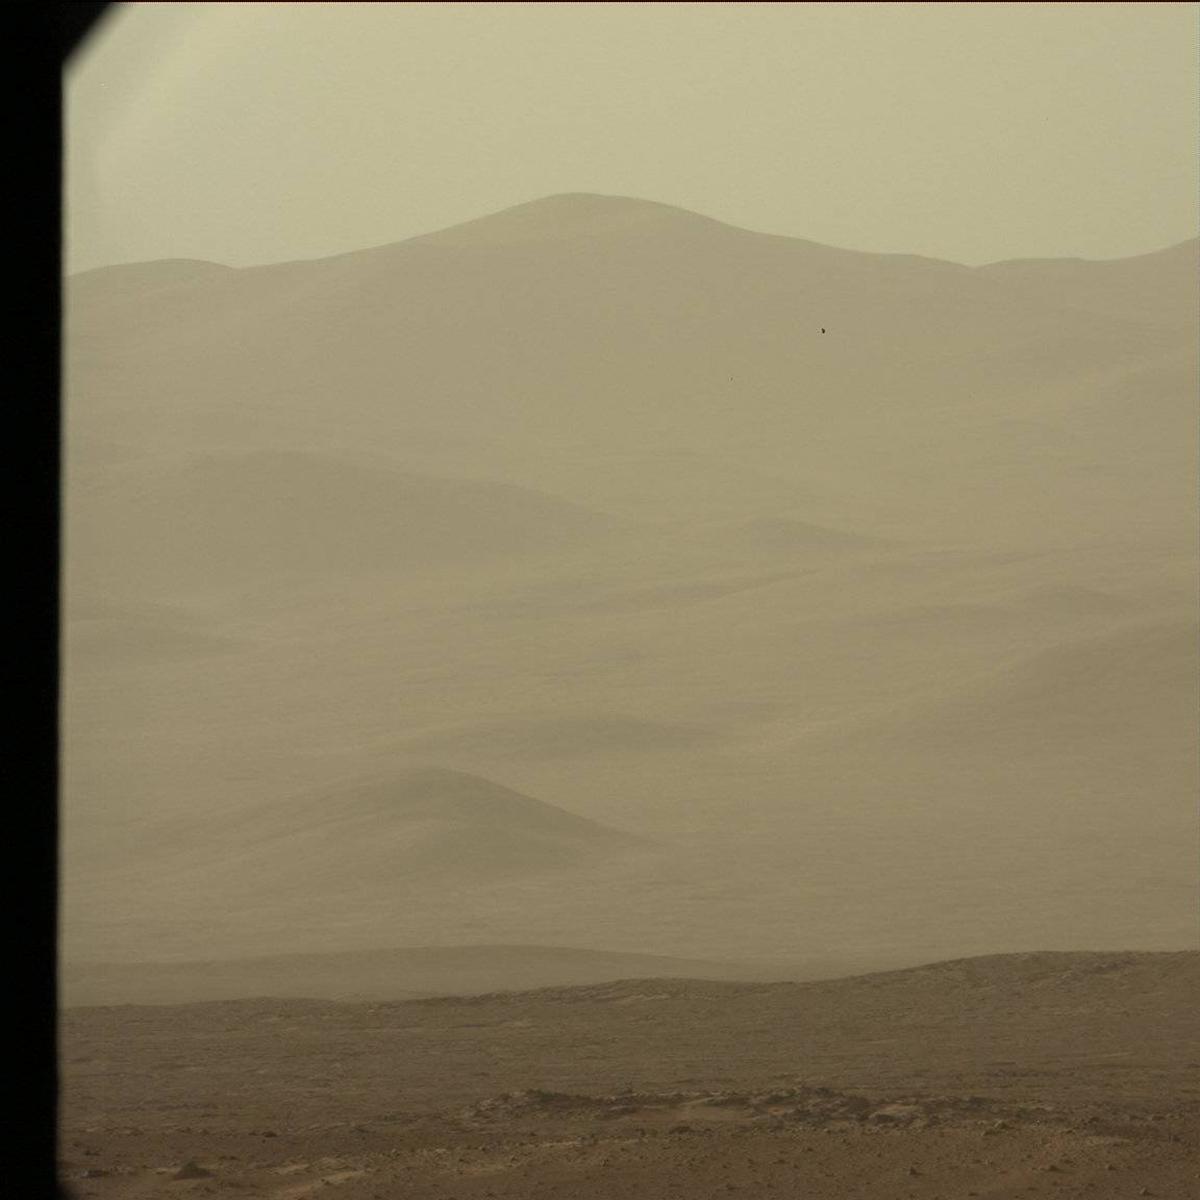
Terrain classes present: Ridge, Rock, Sand / Soil, Sky